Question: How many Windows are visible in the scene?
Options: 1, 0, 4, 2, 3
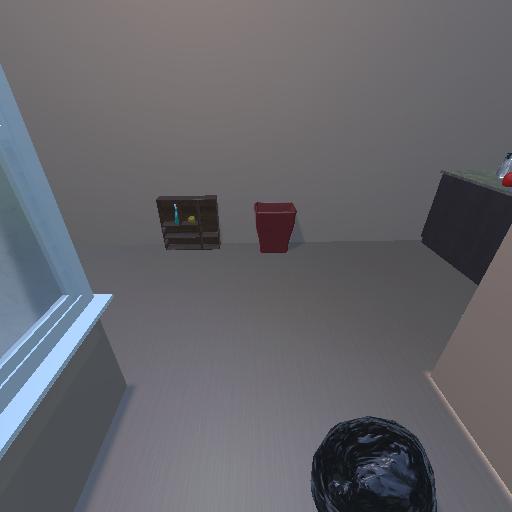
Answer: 1